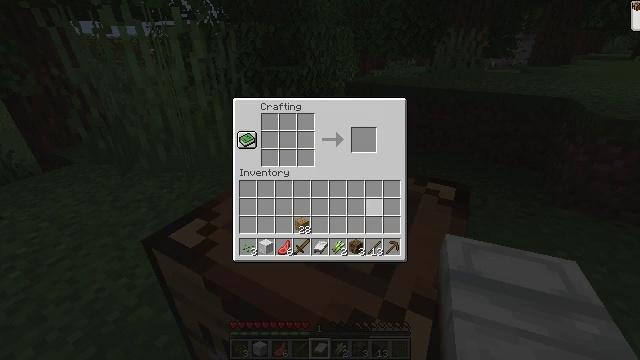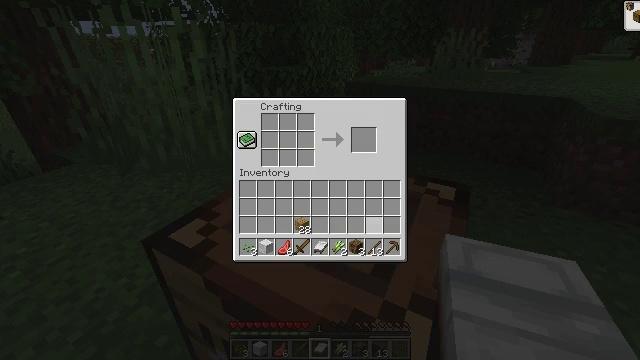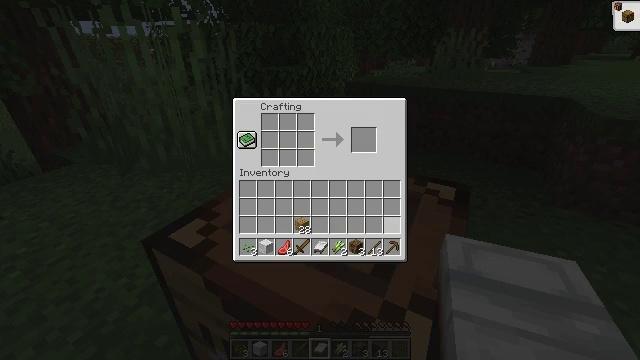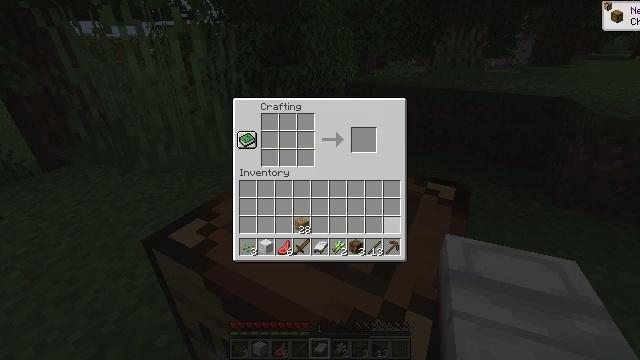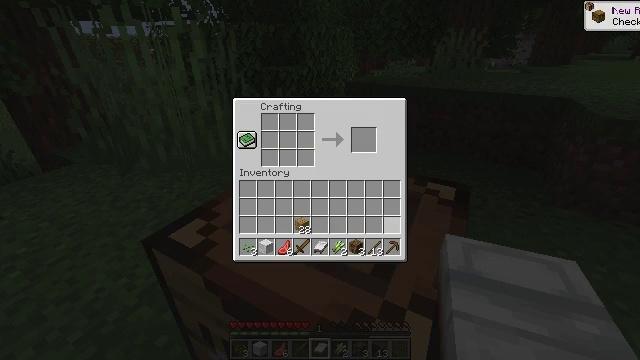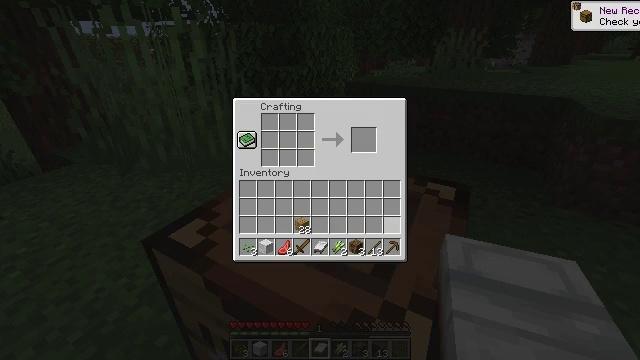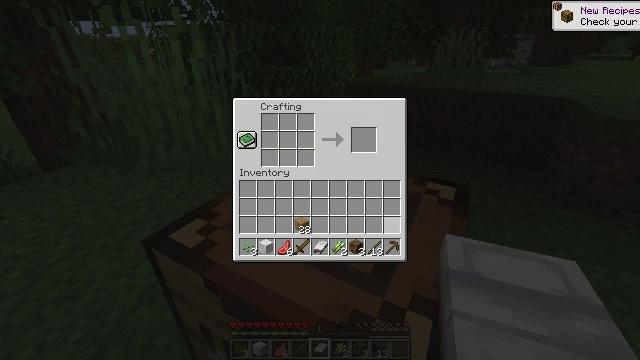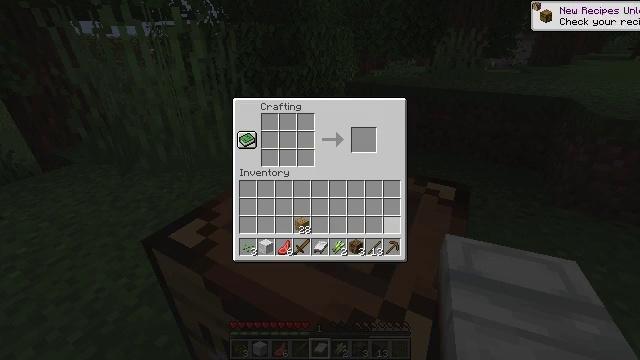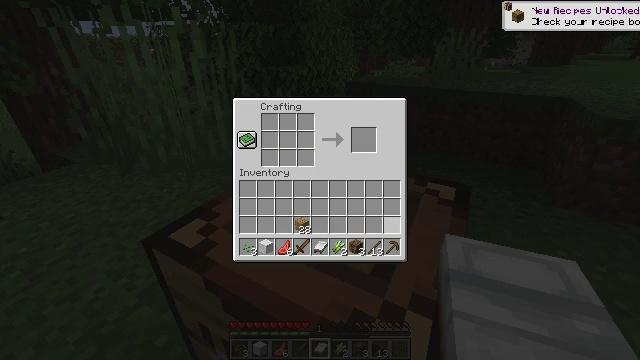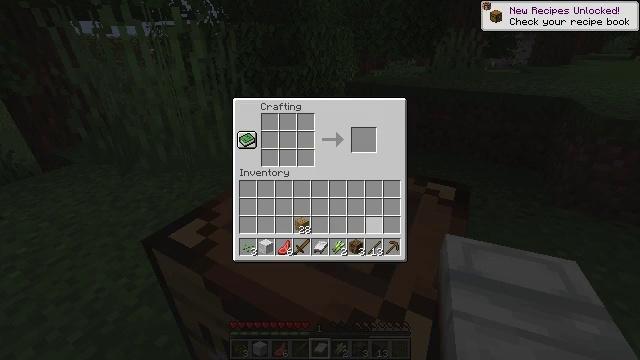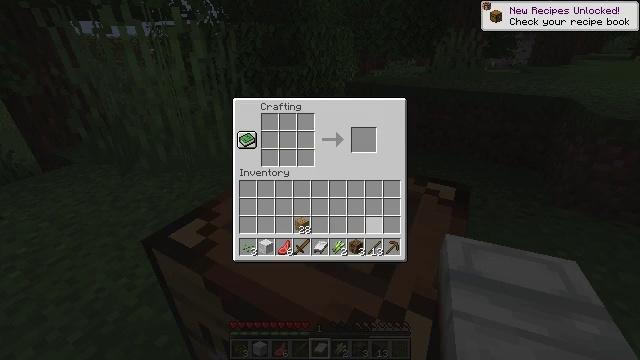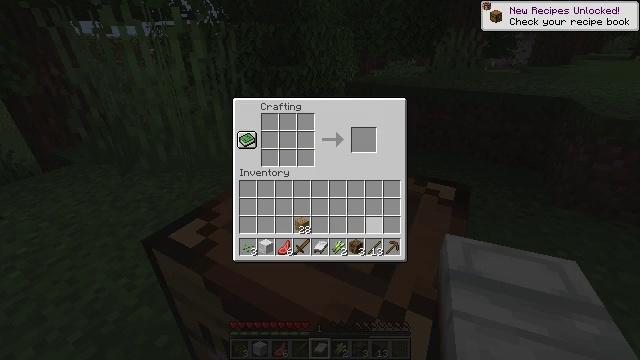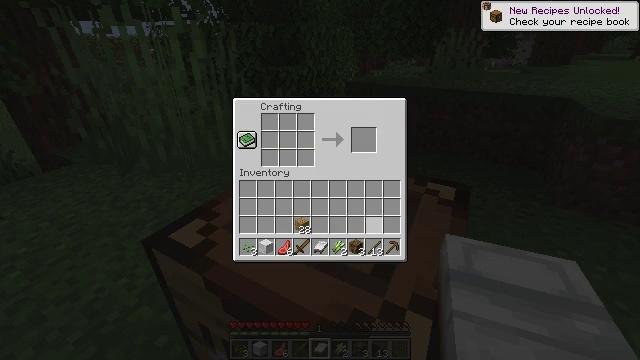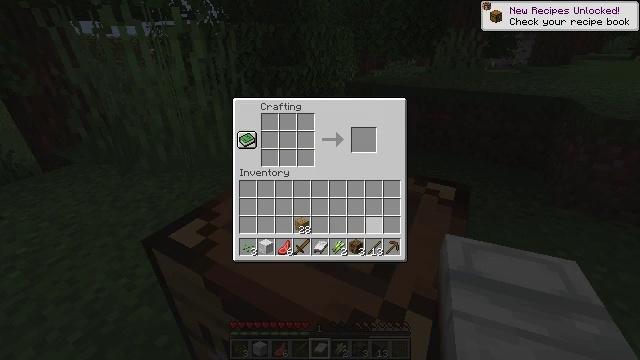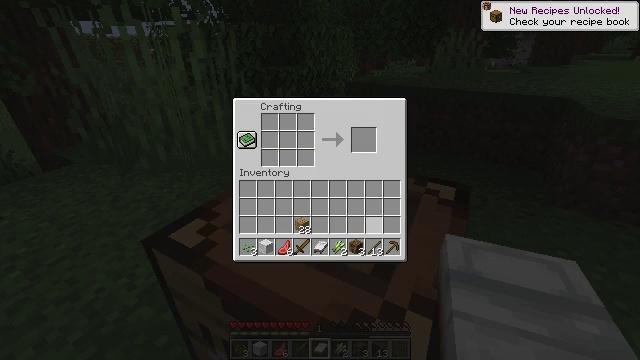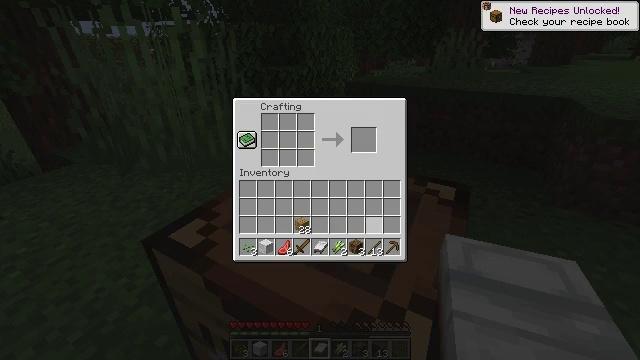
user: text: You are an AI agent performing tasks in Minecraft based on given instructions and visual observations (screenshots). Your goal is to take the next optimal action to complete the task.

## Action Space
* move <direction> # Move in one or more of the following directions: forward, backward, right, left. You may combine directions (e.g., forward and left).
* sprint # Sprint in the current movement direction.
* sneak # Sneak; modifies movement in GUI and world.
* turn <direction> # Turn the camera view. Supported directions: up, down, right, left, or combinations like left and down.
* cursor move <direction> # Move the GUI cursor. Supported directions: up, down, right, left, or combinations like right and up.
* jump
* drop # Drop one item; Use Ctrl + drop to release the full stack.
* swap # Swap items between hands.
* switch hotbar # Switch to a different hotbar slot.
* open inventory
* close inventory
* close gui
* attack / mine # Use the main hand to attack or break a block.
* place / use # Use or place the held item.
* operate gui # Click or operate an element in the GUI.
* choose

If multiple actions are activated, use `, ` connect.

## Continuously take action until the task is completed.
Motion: motion action
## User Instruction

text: Make a wooden hoe with sticks and wooden planks.
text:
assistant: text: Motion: cursor move right
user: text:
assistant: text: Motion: no_op
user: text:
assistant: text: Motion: no_op
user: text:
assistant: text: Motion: no_op
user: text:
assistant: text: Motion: no_op
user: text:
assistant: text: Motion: no_op
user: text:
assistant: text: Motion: no_op
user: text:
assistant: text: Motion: no_op
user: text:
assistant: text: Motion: no_op
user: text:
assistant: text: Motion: no_op
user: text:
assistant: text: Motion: no_op
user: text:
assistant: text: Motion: no_op
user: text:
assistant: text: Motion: no_op
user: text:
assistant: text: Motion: no_op
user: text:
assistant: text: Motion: no_op
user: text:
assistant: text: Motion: no_op
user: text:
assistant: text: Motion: no_op
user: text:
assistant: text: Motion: cursor move left
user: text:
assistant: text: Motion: cursor move left and up
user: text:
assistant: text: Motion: cursor move left
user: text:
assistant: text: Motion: no_op
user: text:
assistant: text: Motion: no_op
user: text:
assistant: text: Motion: no_op
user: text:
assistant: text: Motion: no_op
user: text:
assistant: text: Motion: no_op
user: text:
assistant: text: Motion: no_op
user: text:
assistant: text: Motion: no_op
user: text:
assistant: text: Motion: no_op
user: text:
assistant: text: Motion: no_op
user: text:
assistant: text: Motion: no_op